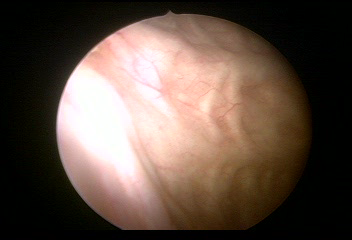
Modality: WLC
Class: Normal mucosa
Bladder cancer association: No